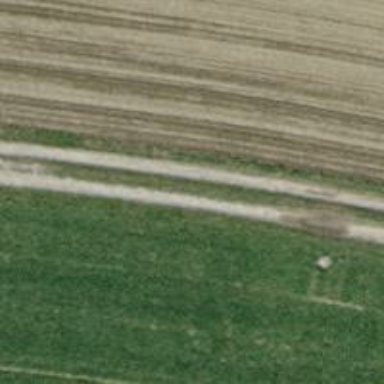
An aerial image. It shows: Track with compacted grade3 surface.